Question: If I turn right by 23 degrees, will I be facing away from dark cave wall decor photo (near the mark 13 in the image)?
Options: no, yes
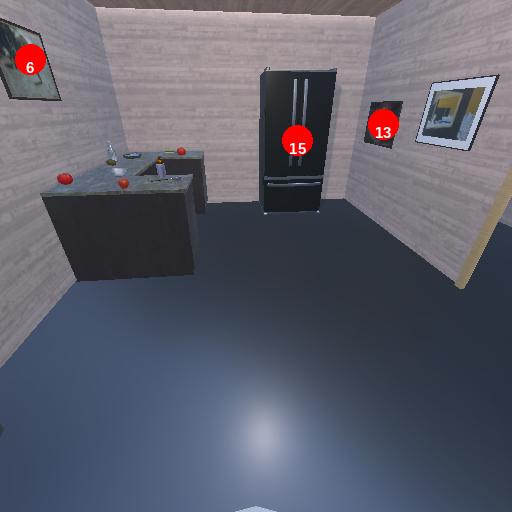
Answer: no